Question: I spent the better part of the day trying to get a nice Date-axis histogram, to the extent that I'm posting my first question on stackoverflow.

The axis and the stacking are just the way I want it, however the bars are really thin for no (to me) apparent reason. In other words, I would really appreciate some help.
Here's a minimized version (I'm using the dc.js library, however I'm pretty confident the challenges is on d3+crossfilters behalf):
'''
var jsonstr = [{"timestamp": "2013-06-13T11:04:24.729Z"},{"timestamp": "2013-06-17T11:03:24.729Z"},{"timestamp": "2013-06-17T11:02:24.729Z"},{"timestamp": "2013-06-19T11:02:14.129Z"}];
var ndx = crossfilter(jsonstr);
var timestampD = ndx.dimension(function (d) {
return new Date(d.timestamp);
});
var timestampDG = timestampD.group(function (d) {
return d3.time.day(d);
});
var barChart = dc.barChart("#dc-bar");
barChart.width(500)
.height(250)
.dimension(timestampD)
.group(timestampDG)
.x(d3.time.scale().domain([(new Date(2013,05,12)), (new Date(2013,05,20))]).nice(d3.time.day))
.xAxis().tickFormat(function (x) {
return x.getDate() + "/" + (x.getMonth()+1);
});
dc.renderAll();
'''
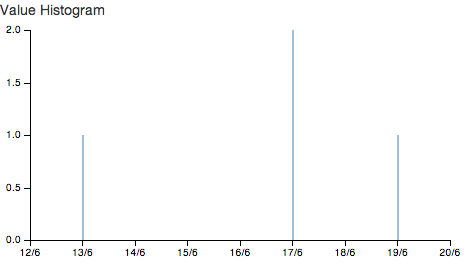
Answer: I think the problem is actually with how you're using dc.js; you don't specify what <URL> the barchart should be in. Try this:
'''
barChart
.width(500)
.height(250)
.dimension(timestampD)
.xUnits(d3.time.days)
.ect
'''